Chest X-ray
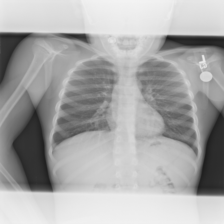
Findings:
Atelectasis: negative
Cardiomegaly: negative
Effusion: negative
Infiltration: negative
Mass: negative
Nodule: negative
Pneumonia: negative
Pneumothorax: negative
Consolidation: negative
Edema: negative
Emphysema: negative
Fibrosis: negative
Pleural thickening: negative
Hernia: negative